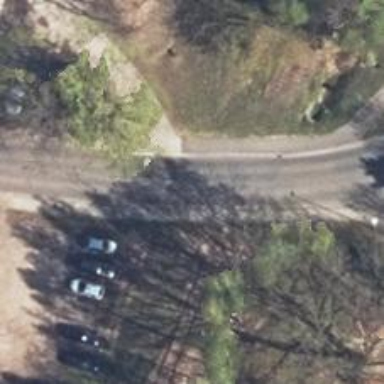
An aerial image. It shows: Secondary road with asphalt surface.